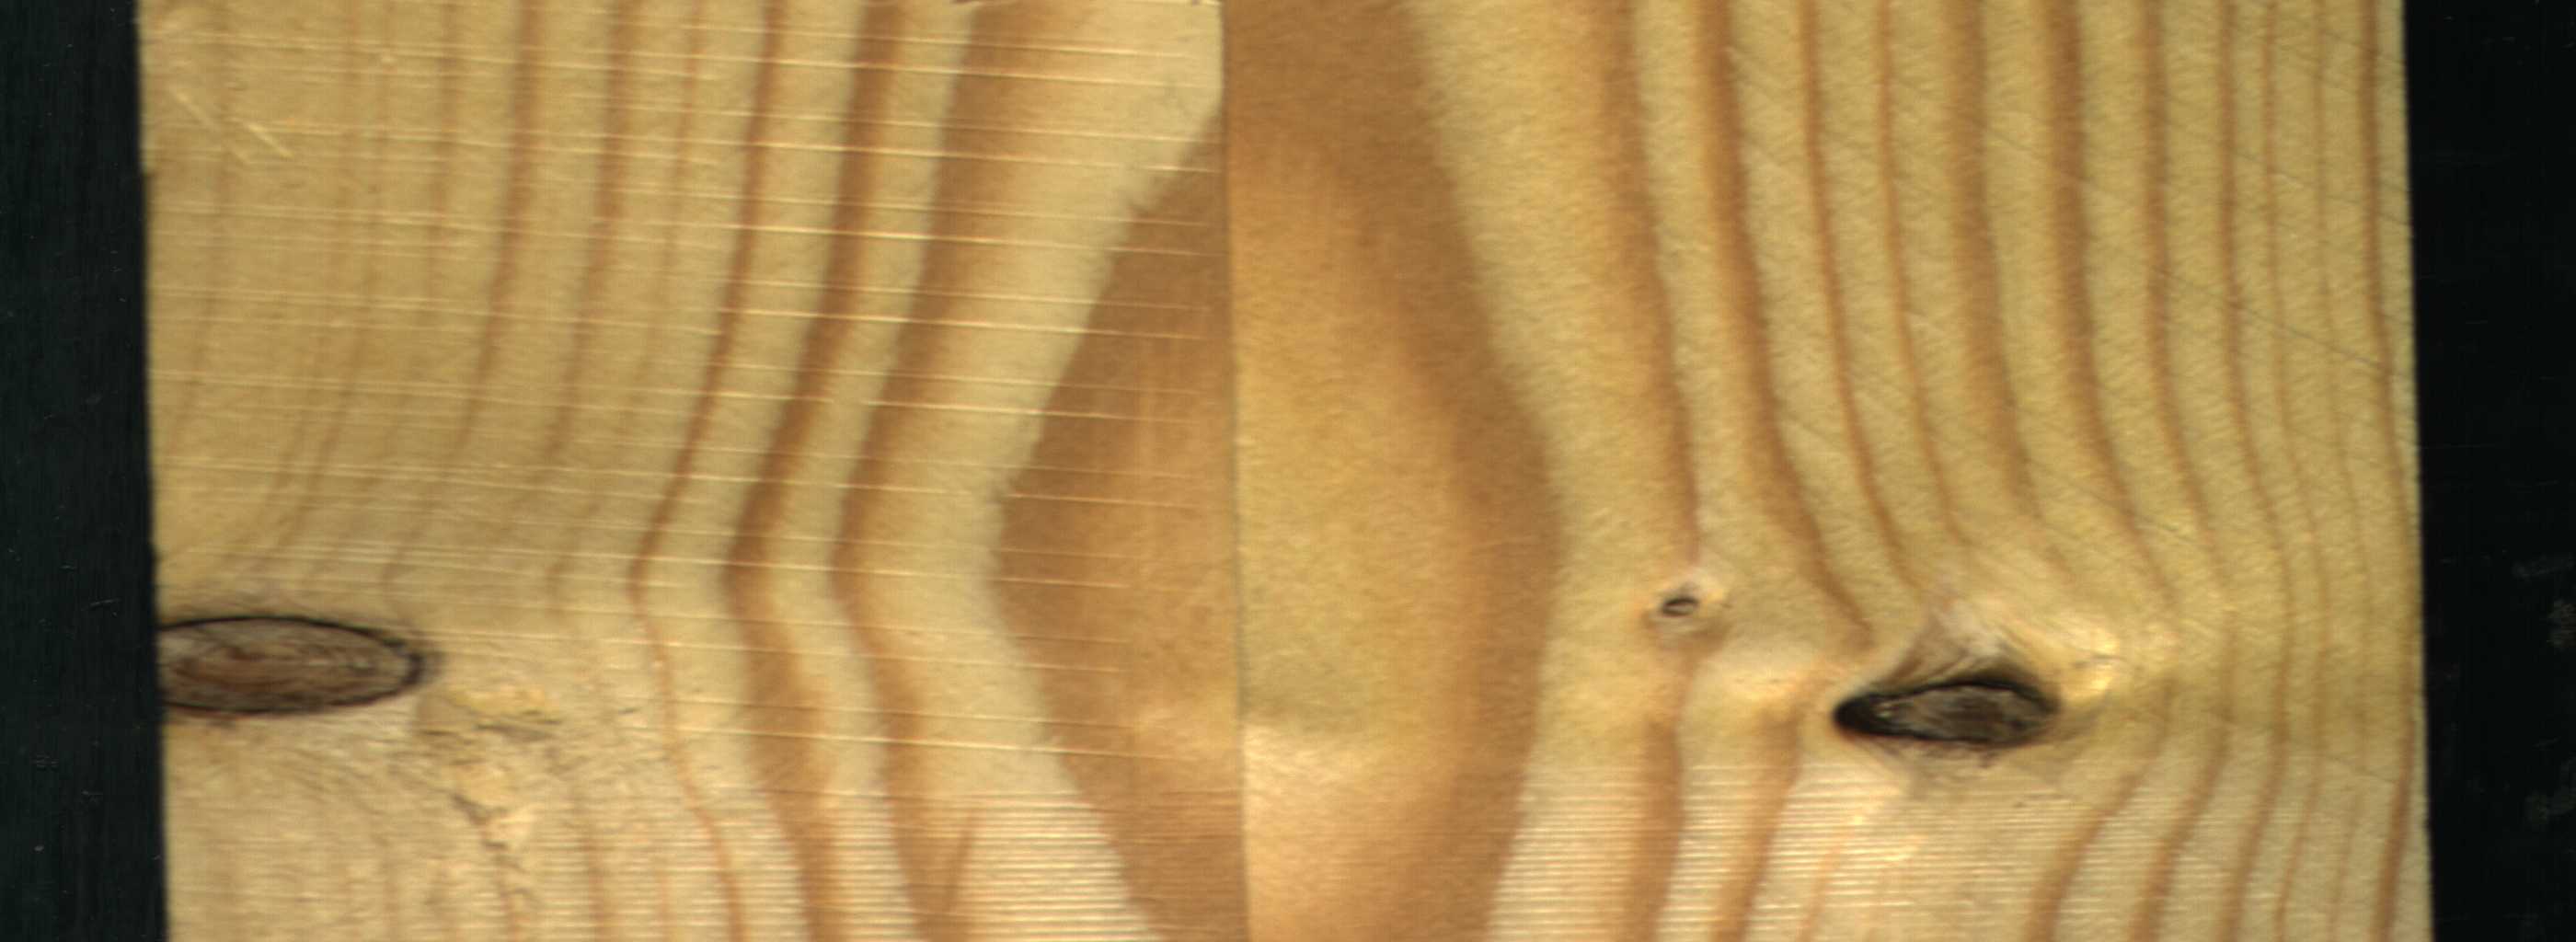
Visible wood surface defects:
Dead_Knot
Dead_Knot
Live_Knot